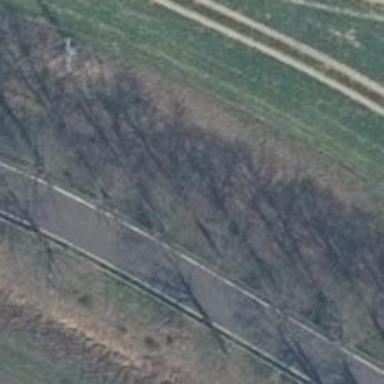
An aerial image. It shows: Row of broadleaved trees.